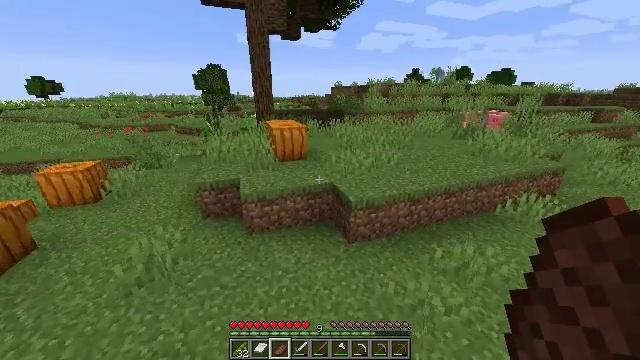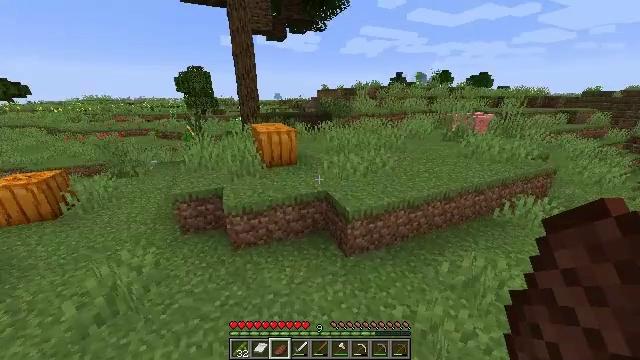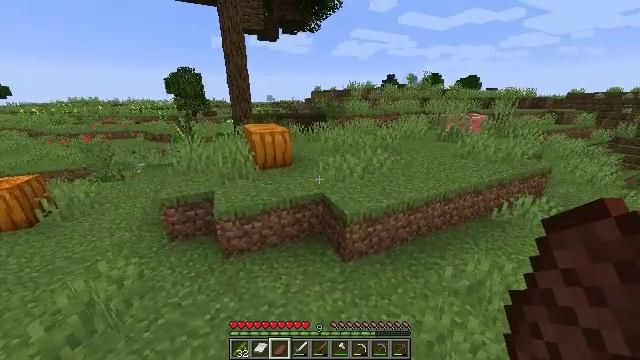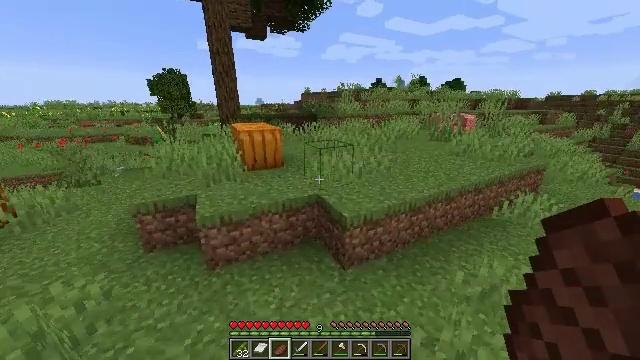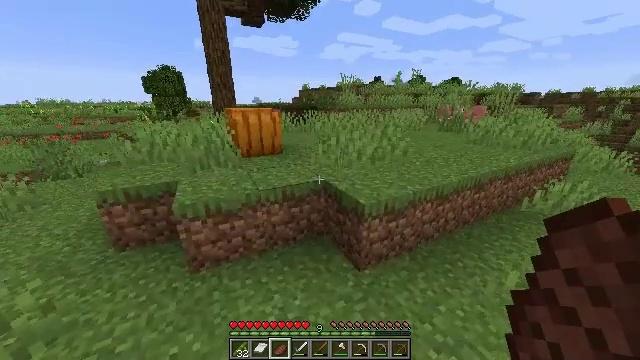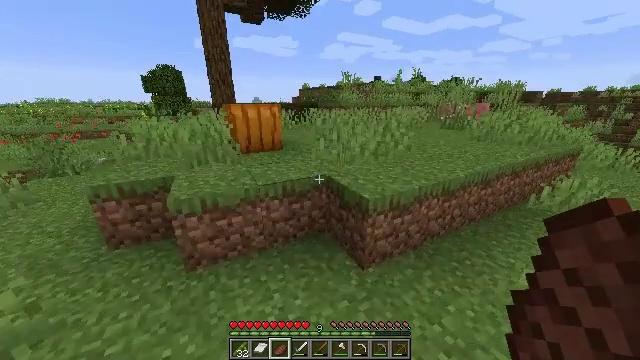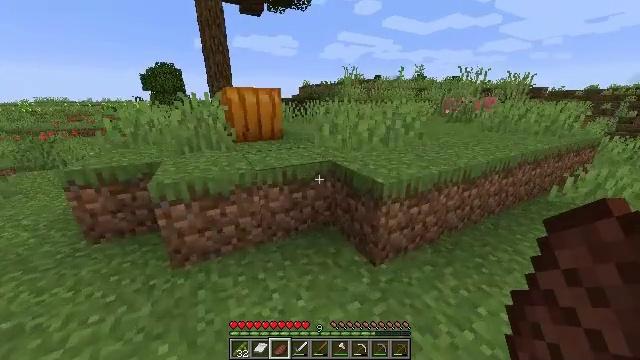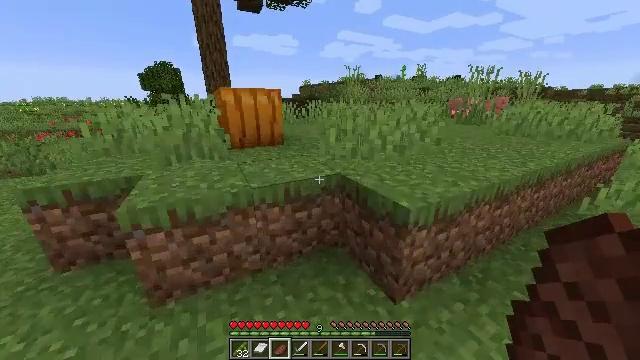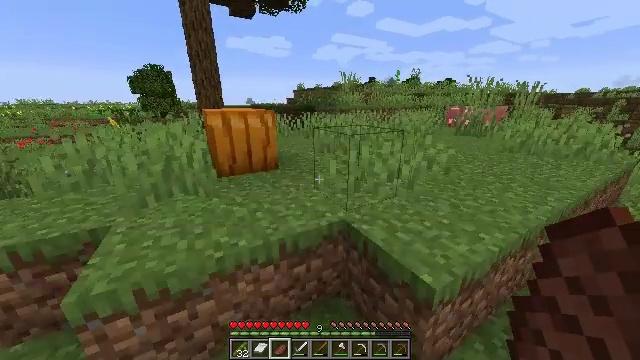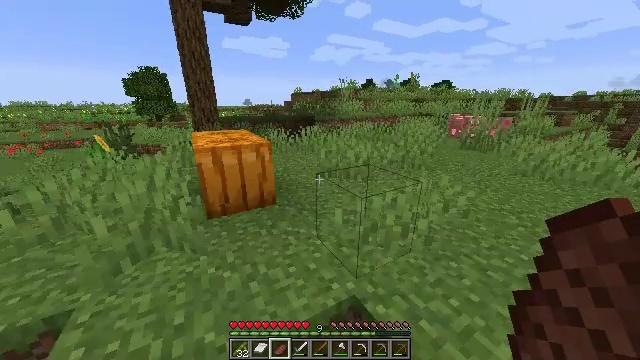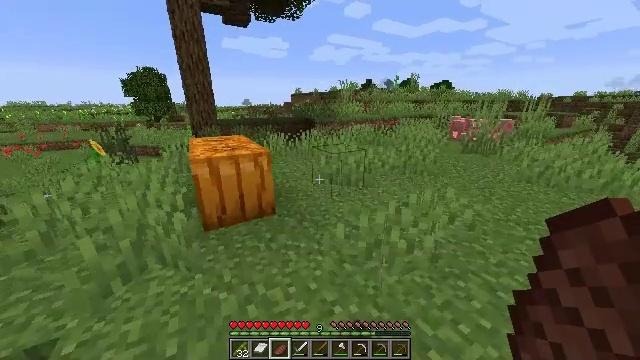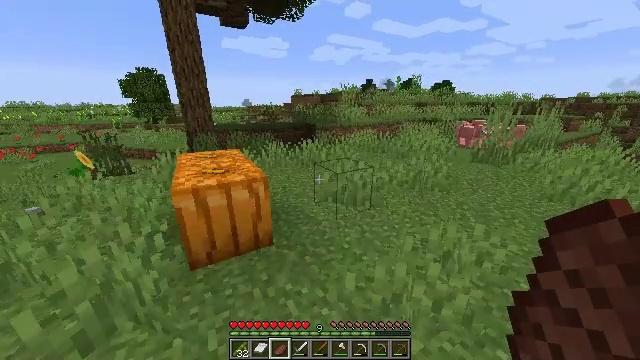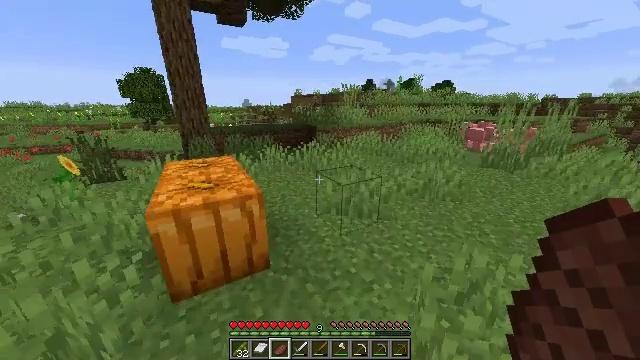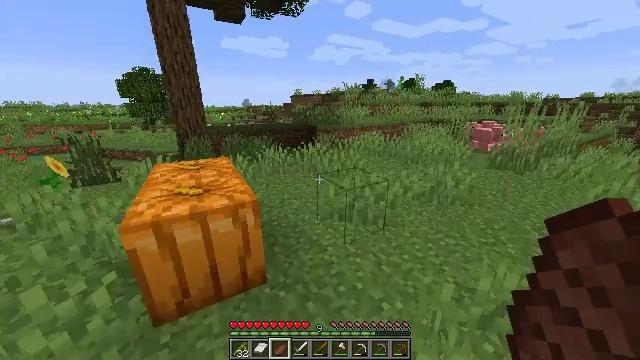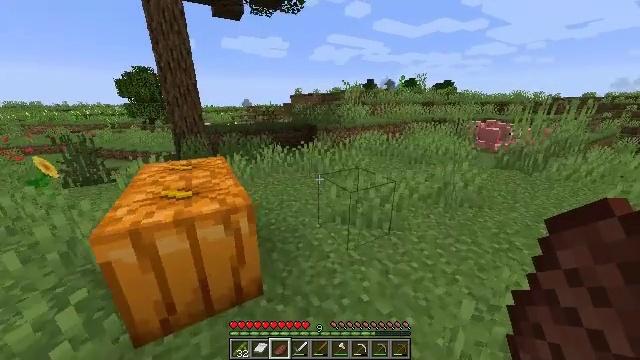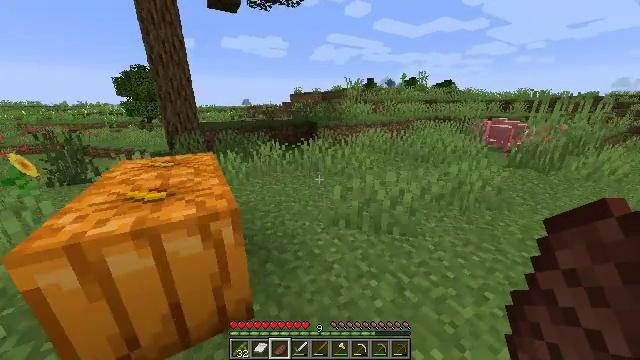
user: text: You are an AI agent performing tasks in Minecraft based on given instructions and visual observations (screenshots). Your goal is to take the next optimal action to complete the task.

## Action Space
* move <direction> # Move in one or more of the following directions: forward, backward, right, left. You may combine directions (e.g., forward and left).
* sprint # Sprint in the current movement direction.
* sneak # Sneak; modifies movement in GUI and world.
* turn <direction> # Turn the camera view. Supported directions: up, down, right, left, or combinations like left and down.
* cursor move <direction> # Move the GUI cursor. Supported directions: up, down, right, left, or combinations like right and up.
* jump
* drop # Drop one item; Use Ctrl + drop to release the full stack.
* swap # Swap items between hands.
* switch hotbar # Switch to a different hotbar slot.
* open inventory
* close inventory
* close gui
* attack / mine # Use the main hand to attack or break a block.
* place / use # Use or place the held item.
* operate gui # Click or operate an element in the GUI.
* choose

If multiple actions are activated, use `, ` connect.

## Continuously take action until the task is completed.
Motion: motion action
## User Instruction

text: Break the sweet berry bush to collect berries.
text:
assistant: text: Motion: move forward, turn right, jump
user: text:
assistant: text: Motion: move forward, turn right, jump
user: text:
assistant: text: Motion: move forward, turn right, jump
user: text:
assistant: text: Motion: move forward, jump
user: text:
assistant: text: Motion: move forward, jump
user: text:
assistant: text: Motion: move forward, jump
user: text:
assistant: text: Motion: move forward, jump
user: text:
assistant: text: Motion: move forward, sprint, turn right, jump
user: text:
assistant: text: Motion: move forward, sprint, jump
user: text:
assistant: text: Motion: move forward, sprint, jump
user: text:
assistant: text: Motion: move forward, jump
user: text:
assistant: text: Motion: move forward, jump
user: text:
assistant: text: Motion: move forward, jump
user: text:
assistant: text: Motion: move forward, jump
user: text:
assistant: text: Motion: move forward, jump
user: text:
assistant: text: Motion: move forward and move right, jump
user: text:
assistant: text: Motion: move forward and move right, jump
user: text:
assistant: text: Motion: move forward and move right, jump
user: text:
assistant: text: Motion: move forward and move right, jump
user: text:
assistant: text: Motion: move forward and move right, turn left and down, jump
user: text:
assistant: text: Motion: move forward and move right, jump
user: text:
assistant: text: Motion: move forward and move right, sprint, jump
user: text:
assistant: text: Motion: move forward and move right, sprint, jump
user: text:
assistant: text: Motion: move forward, sprint, turn left, jump
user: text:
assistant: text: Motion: move forward, sprint, turn left, jump
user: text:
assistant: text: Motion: move forward, turn left, jump
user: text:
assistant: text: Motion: move forward, turn left, jump
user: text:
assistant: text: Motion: move forward, turn left, jump
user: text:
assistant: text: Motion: move forward, turn left, jump
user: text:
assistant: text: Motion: move forward, turn left, jump